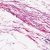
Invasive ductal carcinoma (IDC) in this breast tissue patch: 0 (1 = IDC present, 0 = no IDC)